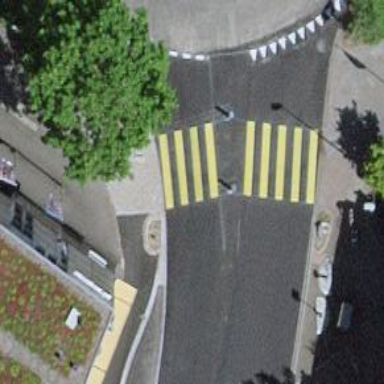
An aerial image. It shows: Marked pedestrian crossing with zebra designation and central island.